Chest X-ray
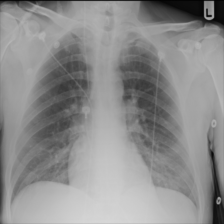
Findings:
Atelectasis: negative
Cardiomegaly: negative
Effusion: negative
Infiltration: negative
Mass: negative
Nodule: negative
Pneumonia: negative
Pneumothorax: negative
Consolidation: negative
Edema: negative
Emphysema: negative
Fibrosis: negative
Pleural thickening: negative
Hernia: negative